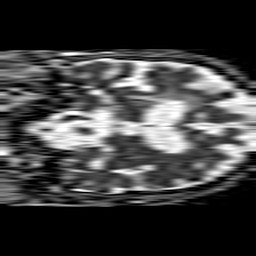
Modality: ADC
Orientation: coronal
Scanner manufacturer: philips
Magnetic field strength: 1.5 T
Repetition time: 4.6 s
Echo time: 0.08631 s